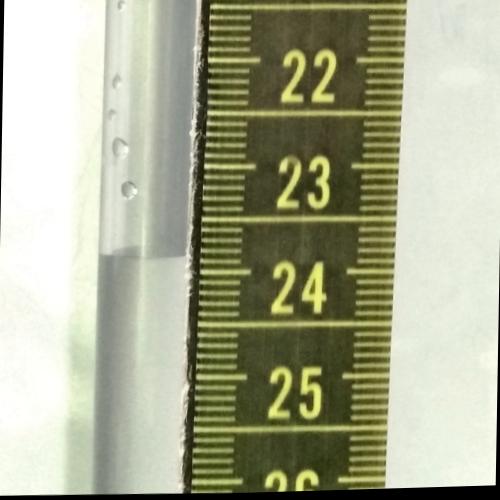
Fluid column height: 23.9 cm